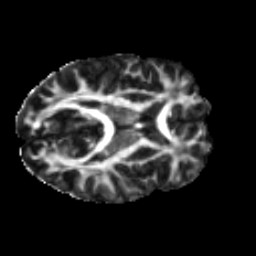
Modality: FA
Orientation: axial
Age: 25
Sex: male
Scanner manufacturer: ge
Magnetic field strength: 3 T
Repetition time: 7.8 s
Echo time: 0.0606 s